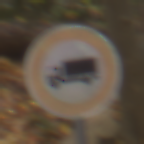
Verkehrszeichen: VerbotFuerKraftfahrzeugeUeberDreiKommaFuenfTonnen
Umgebung: Outdoor, Nature
Tageszeit: MorningAfternoon
Wetter: Overcast
Licht: Natural
Jahreszeit: Autumn
Kontrast: LowContrast